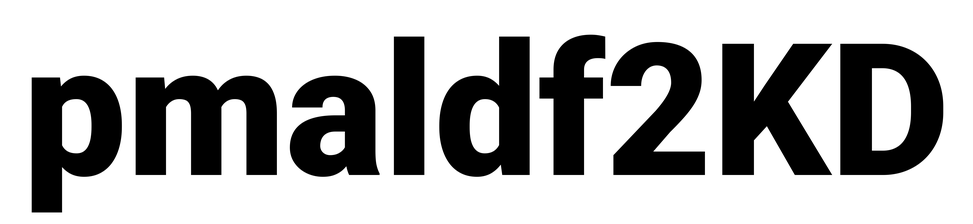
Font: Roboto_Black